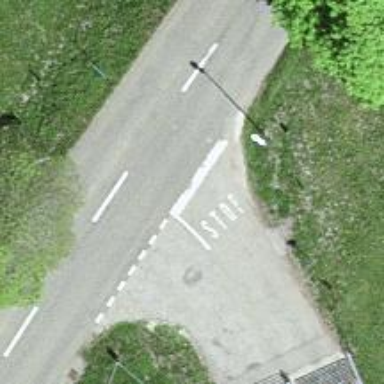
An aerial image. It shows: Road with stop sign.